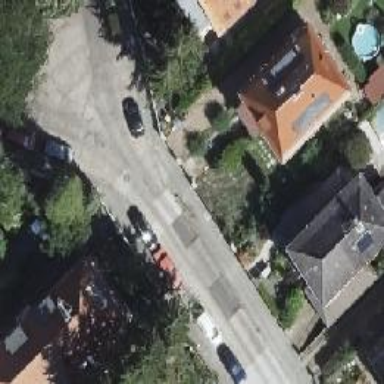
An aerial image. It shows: Residential road with concrete plate sidewalks on both sides.